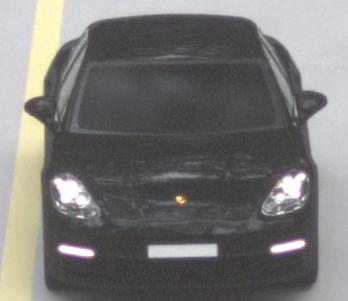
Make: Porsche
Model: Panamera
Detailed model: Panamera (971)
Model produced from: 2016/11
Model produced until: 2018/08
Doors: 5
Color: black
Road condition: dry road
Daytime: sunrise or sunset
Contrast: medium contrast